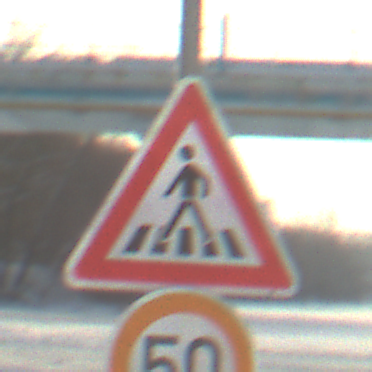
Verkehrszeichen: FussgaengerueberwegRechts
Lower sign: Geschwindigkeit50
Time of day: MorningAfternoon
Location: Outdoor (Suburban)
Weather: PartlyCloudy
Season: NotSpecified
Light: Natural